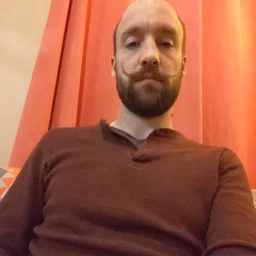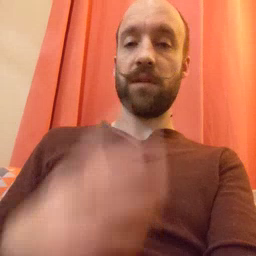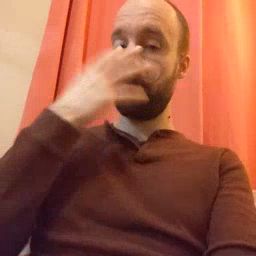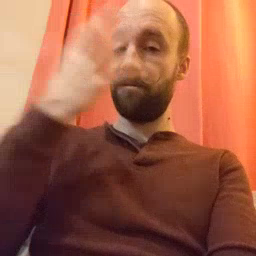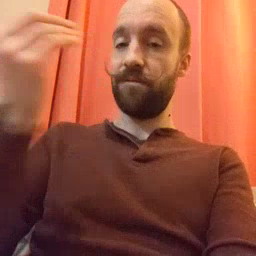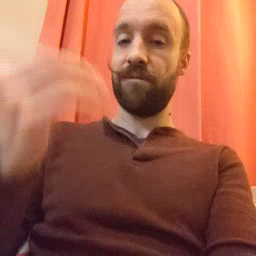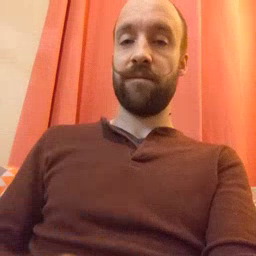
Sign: wolf